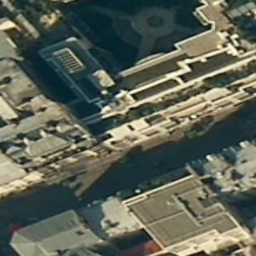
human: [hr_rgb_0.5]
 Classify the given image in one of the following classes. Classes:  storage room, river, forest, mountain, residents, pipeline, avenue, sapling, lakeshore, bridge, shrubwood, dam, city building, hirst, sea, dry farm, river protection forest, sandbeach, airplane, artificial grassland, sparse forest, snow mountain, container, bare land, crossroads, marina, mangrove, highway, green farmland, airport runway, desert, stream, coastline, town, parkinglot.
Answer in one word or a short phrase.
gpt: city building